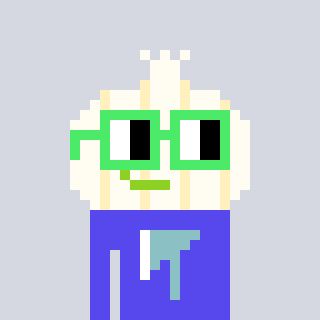
a pixel art character with square light green glasses, a garlic-shaped head and a computerblue-colored body on a cool background